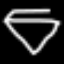
Label: diamond